Question: I have this XML:
'''
<?xml version="1.0" encoding="utf-8"?>
<LinearLayout
xmlns:android="http://schemas.android.com/apk/res/android"
android:orientation="vertical"
android:layout_width="match_parent"
android:layout_height="match_parent">
<RelativeLayout
xmlns:android="http://schemas.android.com/apk/res/android"
android:id="@+id/upperBar"
android:orientation="vertical"
android:layout_width="fill_parent"
android:layout_height="wrap_content"
android:background="@android:color/darker_gray"
>
<TextView
xmlns:android="http://schemas.android.com/apk/res/android"
android:id="@+id/txtForum"
android:layout_width="wrap_content"
android:layout_height="wrap_content"
android:textStyle="bold"
android:textSize="25dp"
android:textColor="#255094"
android:layout_centerVertical="true"
android:layout_marginLeft="5dp"
android:layout_marginTop="5dp"
android:layout_marginBottom="5dp"
android:layout_alignParentLeft="true"
android:maxLines="2"
android:scrollbars="vertical"
>
</TextView>
<ImageButton
android:id="@+id/btnBrowser"
android:layout_width="wrap_content"
android:layout_height="wrap_content"
android:layout_marginTop="5dp"
android:layout_marginBottom="5dp"
android:layout_alignParentRight="true"
android:src="@drawable/icon_browser"
android:contentDescription="Open Browser"
>
</ImageButton>
<Button
android:id="@+id/btnNewThread"
android:layout_width="wrap_content"
android:layout_height="wrap_content"
android:text="NewThread"
android:layout_marginTop="5dp"
android:layout_marginBottom="5dp"
android:layout_toLeftOf="@+id/btnBrowser">
</Button>
</RelativeLayout>
<ListView
android:id="@+id/list"
android:layout_width="match_parent"
android:layout_height="match_parent"
android:cacheColorHint="#<PHONE>"
android:padding="10dp"
android:layout_below="@+id/upperBar">
</ListView>
</LinearLayout>
'''
And looks like this:

The problem is that, when the TextView is too long, it overlaps the buttons. I'd like to have those elements independently that the text is long. What should I add to my code?
Thank you.
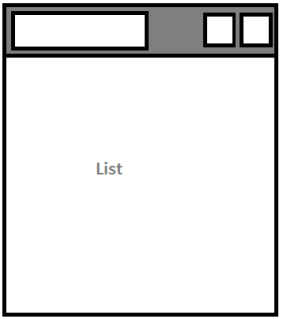
Answer: Add following code 'android:layout_toLeftOf="@+id/btnBrowser"' for the text view.